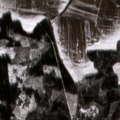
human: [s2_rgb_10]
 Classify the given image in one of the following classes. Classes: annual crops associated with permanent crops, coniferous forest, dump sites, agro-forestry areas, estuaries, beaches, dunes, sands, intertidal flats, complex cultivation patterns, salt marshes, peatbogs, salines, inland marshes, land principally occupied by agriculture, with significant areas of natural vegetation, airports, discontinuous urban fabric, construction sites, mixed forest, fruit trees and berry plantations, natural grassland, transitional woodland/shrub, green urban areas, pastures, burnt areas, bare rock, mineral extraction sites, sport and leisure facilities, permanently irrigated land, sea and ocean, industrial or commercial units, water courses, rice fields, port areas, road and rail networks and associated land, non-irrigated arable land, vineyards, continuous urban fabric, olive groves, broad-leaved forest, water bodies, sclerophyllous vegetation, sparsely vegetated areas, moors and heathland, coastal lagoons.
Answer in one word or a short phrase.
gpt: non-irrigated arable land, complex cultivation patterns, broad-leaved forest, mixed forest, transitional woodland/shrub